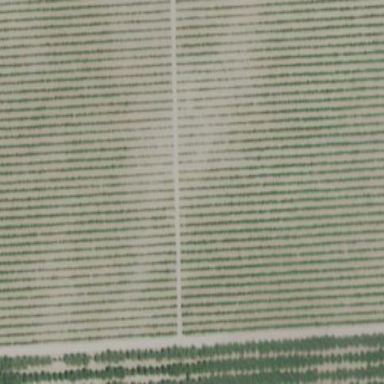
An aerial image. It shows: Vineyard with grape crops.